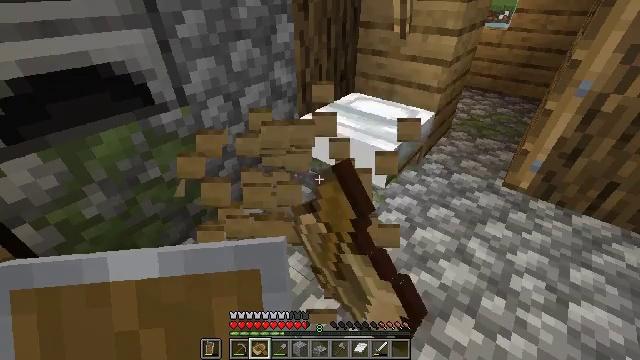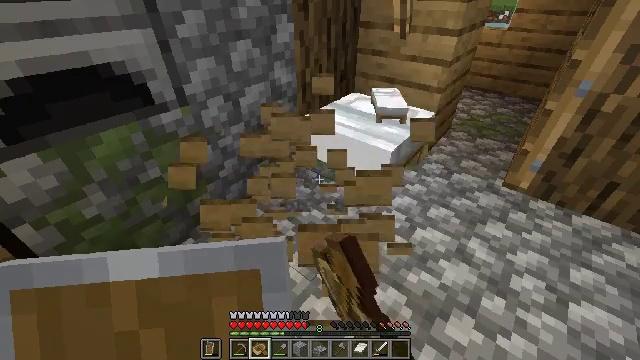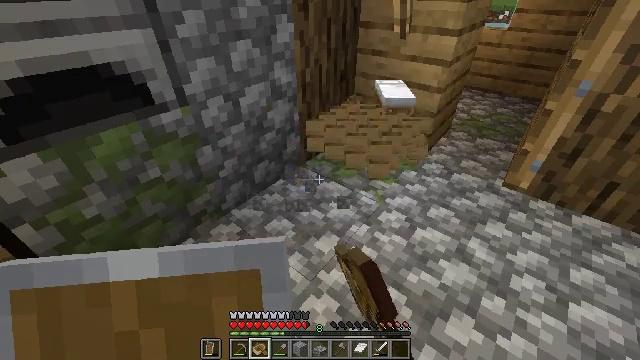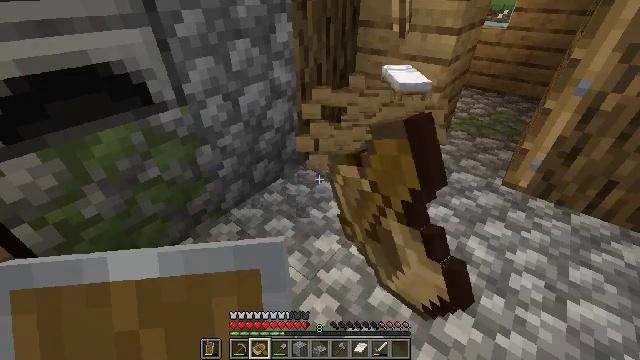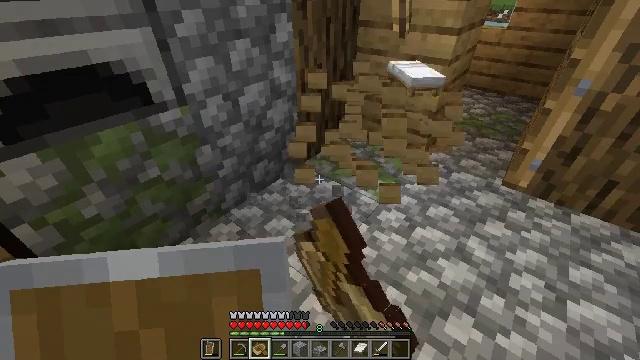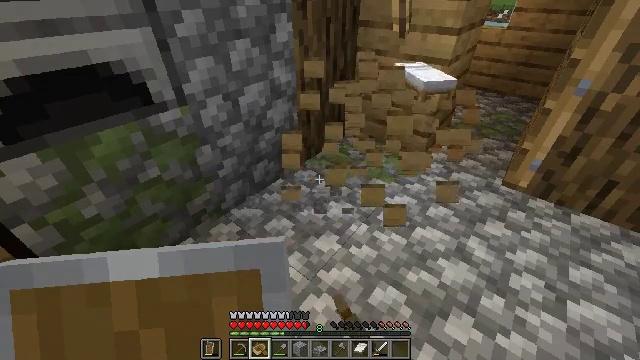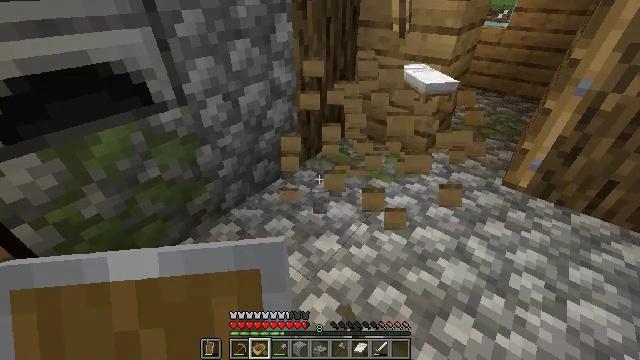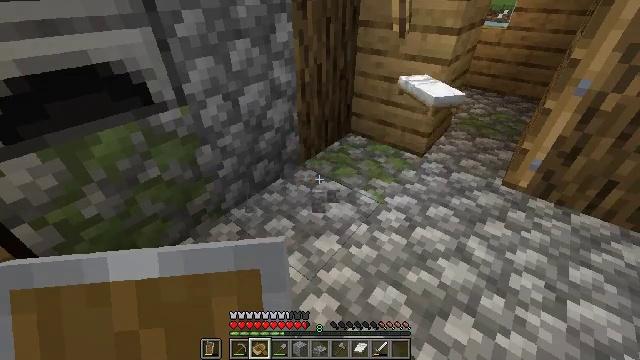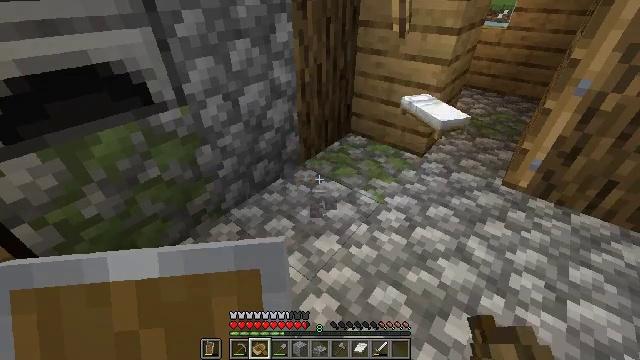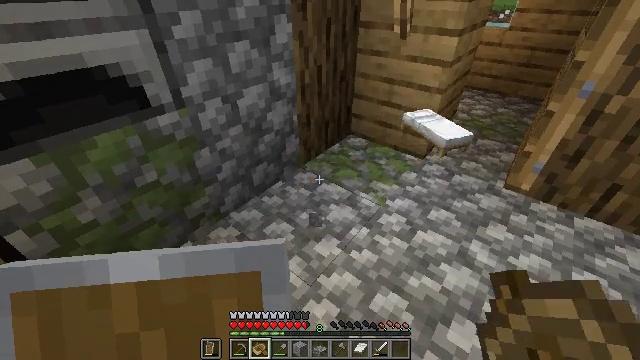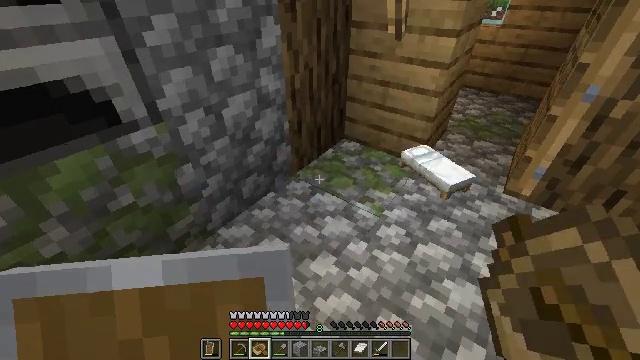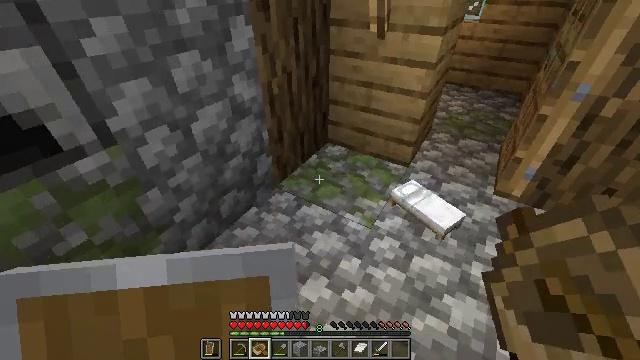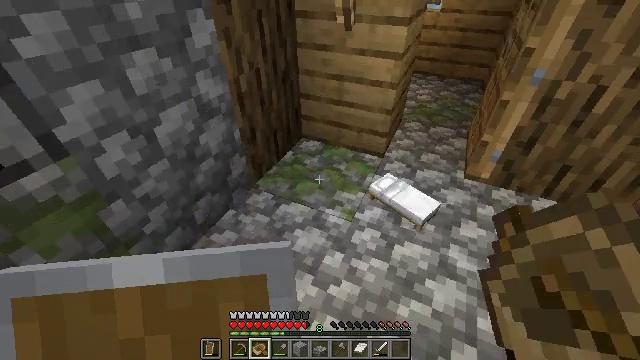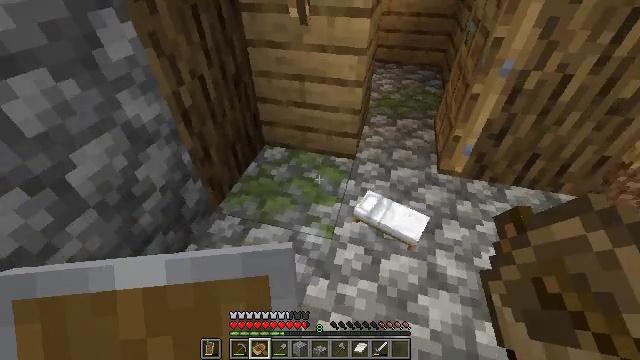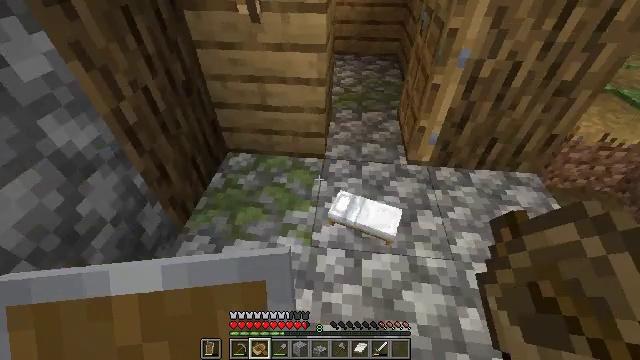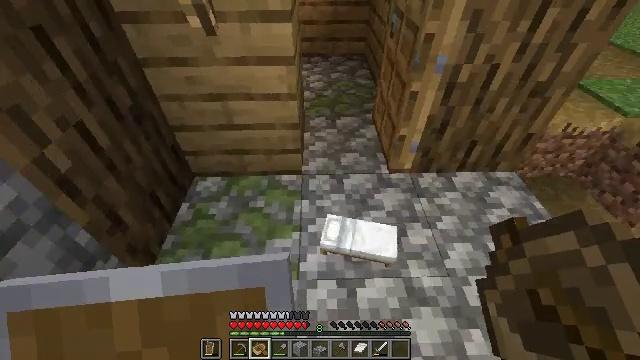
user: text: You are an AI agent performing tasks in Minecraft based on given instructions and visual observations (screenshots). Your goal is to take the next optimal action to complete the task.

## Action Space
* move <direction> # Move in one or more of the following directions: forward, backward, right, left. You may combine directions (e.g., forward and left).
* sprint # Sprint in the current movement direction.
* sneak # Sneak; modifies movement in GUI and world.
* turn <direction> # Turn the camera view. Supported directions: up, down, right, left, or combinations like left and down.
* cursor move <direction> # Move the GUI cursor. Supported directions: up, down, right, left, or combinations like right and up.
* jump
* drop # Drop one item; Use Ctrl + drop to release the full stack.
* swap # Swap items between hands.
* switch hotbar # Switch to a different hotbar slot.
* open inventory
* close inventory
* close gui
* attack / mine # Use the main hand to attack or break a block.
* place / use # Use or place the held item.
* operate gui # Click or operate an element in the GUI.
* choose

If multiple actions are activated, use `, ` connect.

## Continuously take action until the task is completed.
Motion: motion action
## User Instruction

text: Attack the bell to remove it.
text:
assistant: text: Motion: attack / mine
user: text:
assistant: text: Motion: attack / mine
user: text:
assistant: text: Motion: attack / mine
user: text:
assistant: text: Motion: attack / mine
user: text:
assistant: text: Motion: no_op
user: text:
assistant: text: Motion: no_op
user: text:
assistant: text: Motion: no_op
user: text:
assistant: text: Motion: no_op
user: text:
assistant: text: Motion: move forward
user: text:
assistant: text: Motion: move forward, turn right
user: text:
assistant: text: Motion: move forward, turn right
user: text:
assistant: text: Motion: move forward, turn right and down
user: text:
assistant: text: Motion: move forward, turn right and down
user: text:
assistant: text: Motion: move forward, turn right and down
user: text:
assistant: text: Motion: turn right
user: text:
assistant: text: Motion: turn right
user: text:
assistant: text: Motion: turn right
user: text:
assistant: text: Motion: turn right
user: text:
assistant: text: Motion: turn right
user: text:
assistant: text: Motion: turn right
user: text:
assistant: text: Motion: turn right
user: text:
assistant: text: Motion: turn right
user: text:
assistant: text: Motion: turn right
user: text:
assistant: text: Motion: turn right
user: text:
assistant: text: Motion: turn right
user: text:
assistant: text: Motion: turn right
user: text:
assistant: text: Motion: turn right
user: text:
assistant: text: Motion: turn right and up
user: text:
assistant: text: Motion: turn right and up
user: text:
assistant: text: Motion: turn up